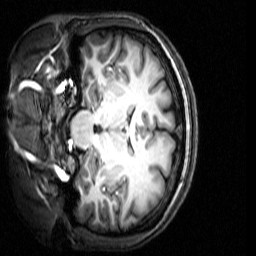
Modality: T1w
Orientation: coronal